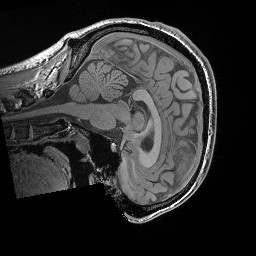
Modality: T1w
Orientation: sagittal
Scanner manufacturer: siemens
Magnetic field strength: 3 T
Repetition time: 0.02 s
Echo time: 0.00492 s